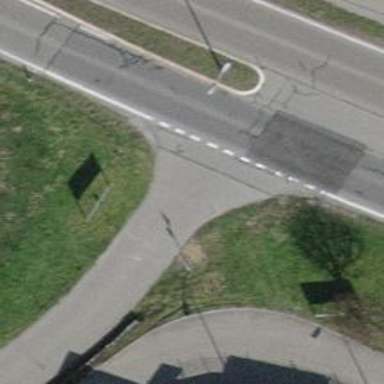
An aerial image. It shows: Road with "give way" sign.